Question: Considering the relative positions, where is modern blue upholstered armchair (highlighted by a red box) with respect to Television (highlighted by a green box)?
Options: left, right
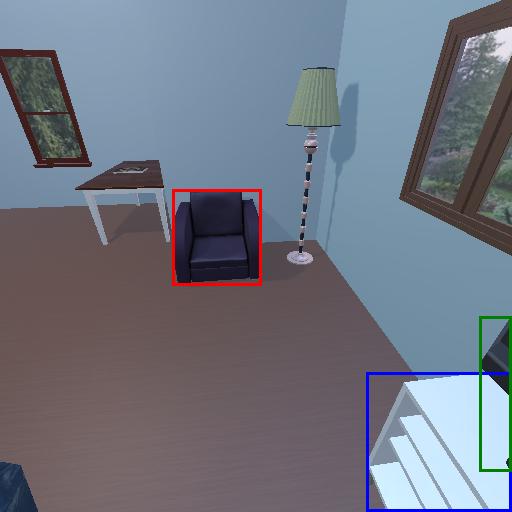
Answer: left